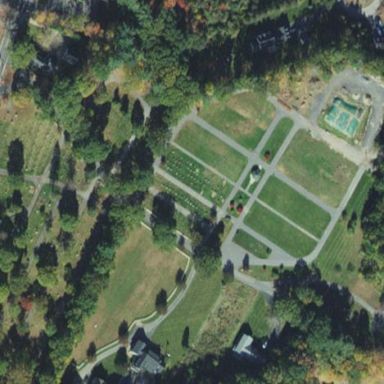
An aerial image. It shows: Cemetery.